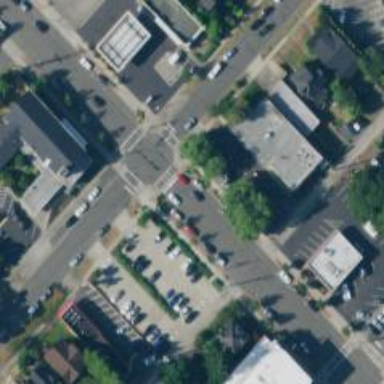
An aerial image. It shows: Asphalt footway with lined crossing markings.